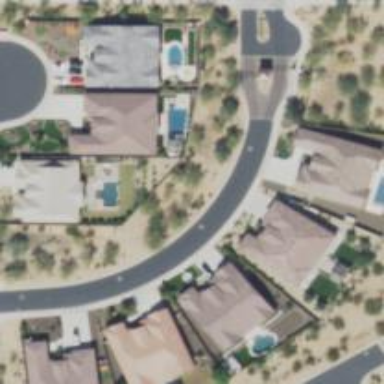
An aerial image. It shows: Asphalt road in residential area.